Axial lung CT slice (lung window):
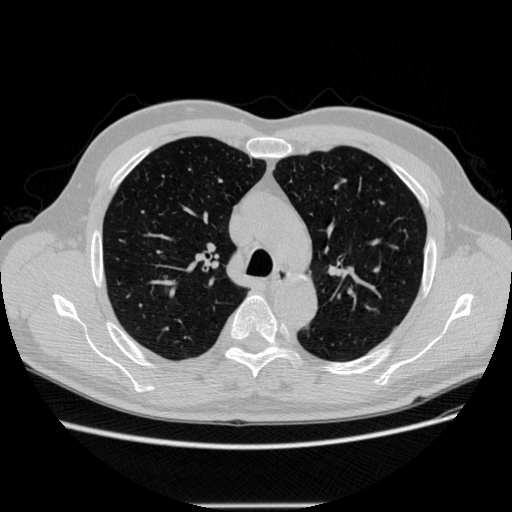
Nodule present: no